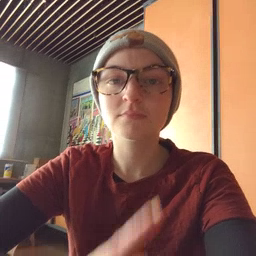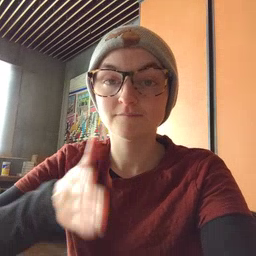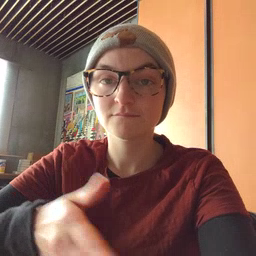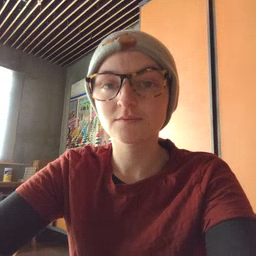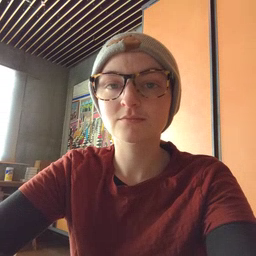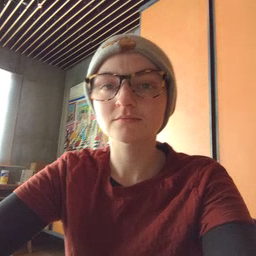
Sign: after